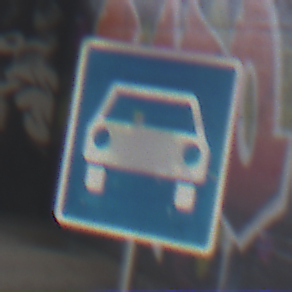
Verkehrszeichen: Kraftfahrstrasse
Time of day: Midday
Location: Roofed (Special)
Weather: Overcast
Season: NotSpecified
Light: Natural